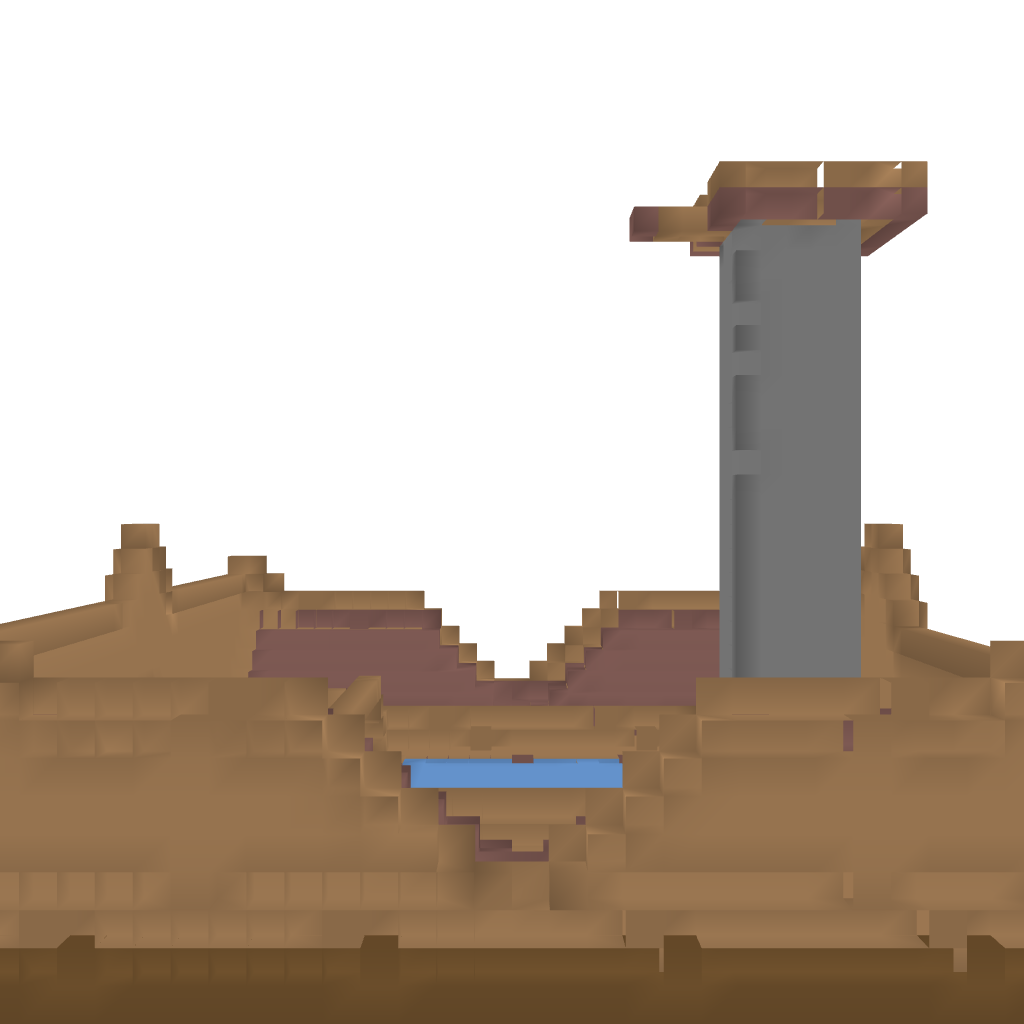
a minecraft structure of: Thimble bad low quality